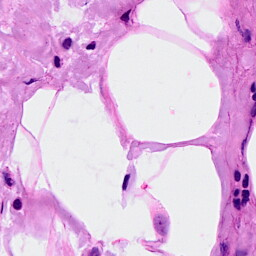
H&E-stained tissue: Breast